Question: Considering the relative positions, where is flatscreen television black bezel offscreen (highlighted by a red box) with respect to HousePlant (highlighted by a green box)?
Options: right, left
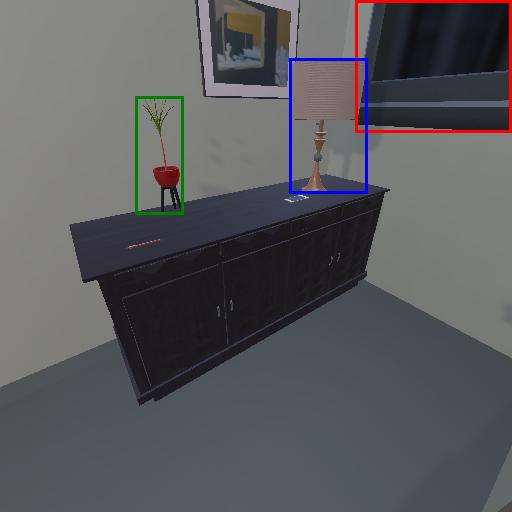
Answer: right